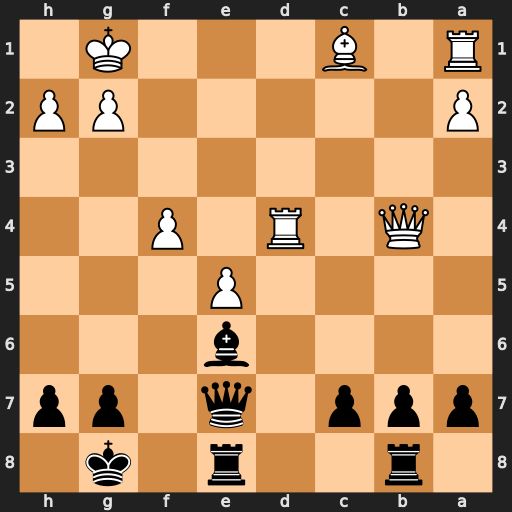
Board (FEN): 1r2r1k1/ppp1q1pp/4b3/4P3/1Q1R1P2/8/P5PP/R1B3K1
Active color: b
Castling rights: -
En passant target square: -
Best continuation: c5 Qa3 cxd4 Qxe7 Rxe7